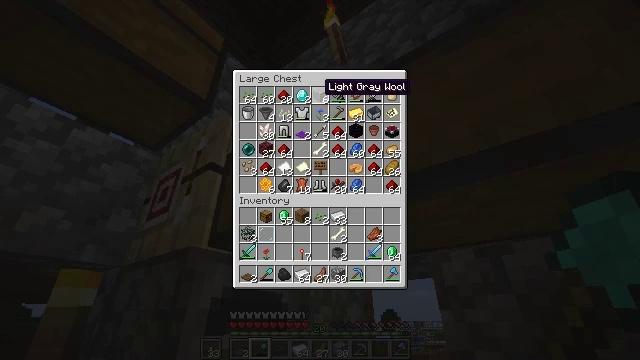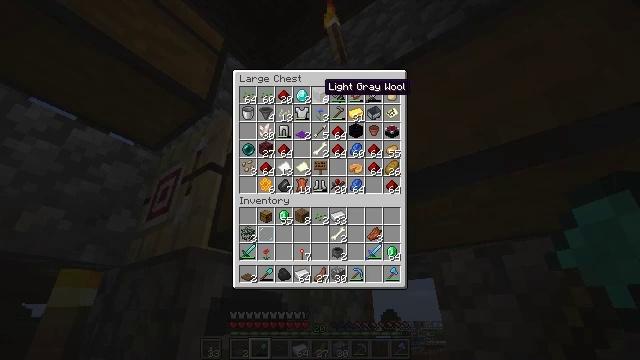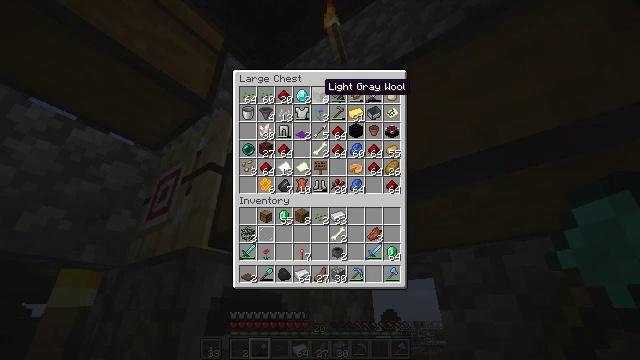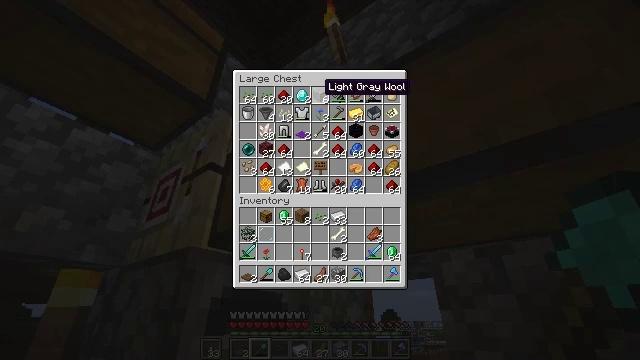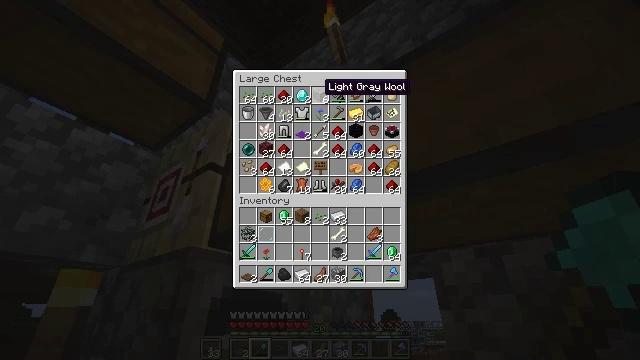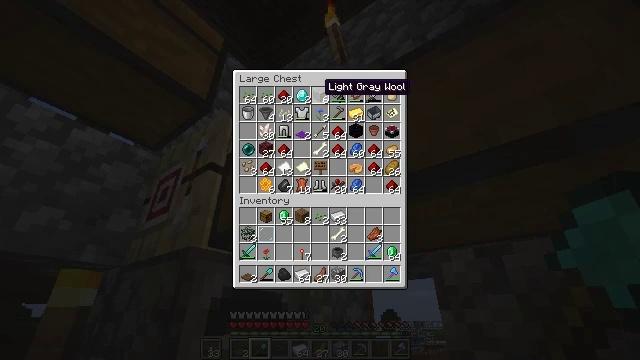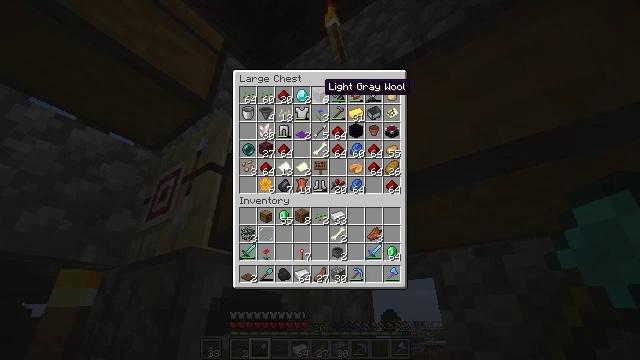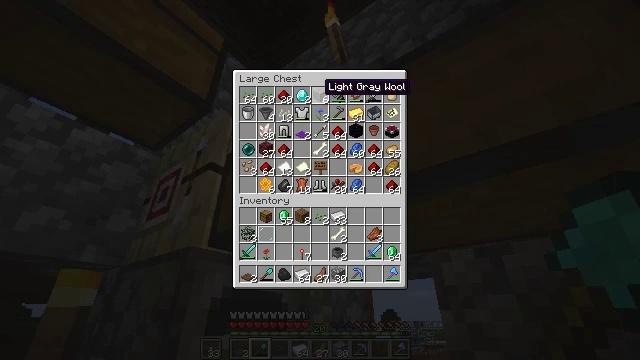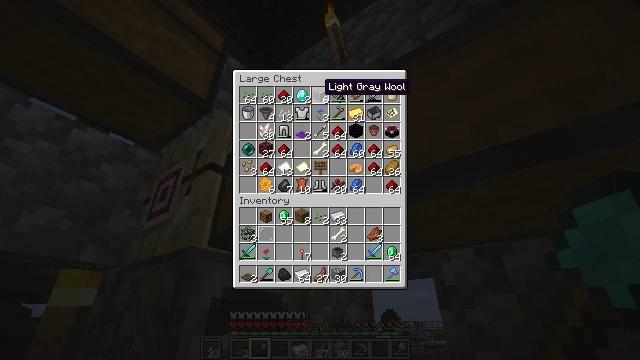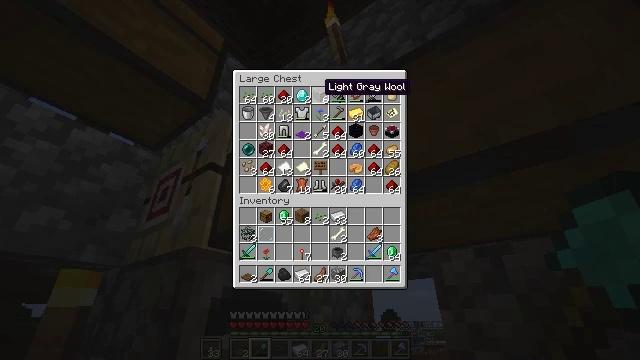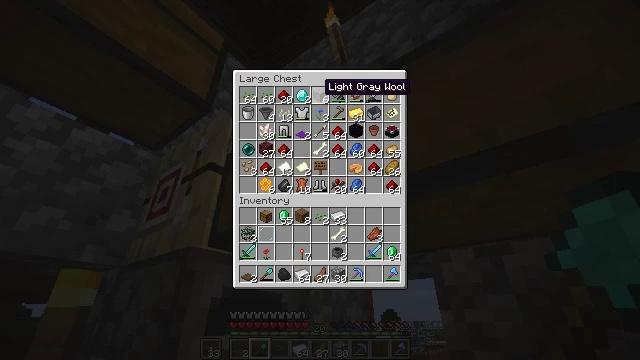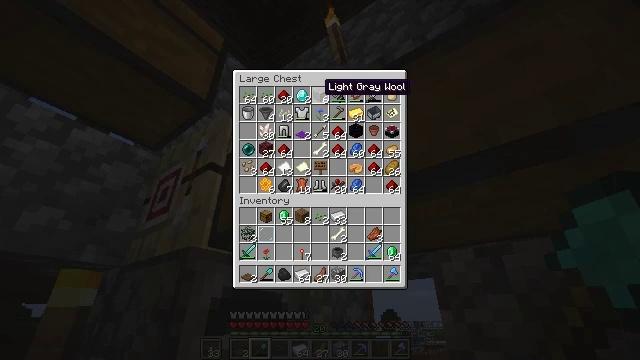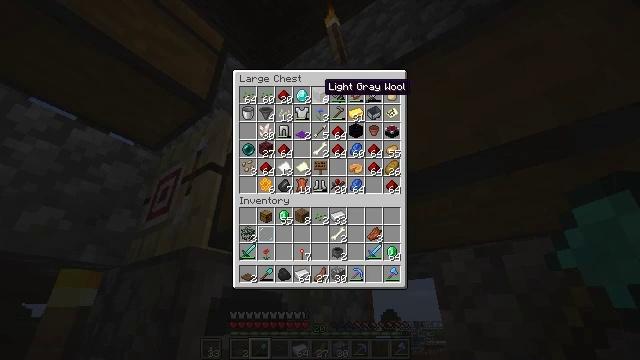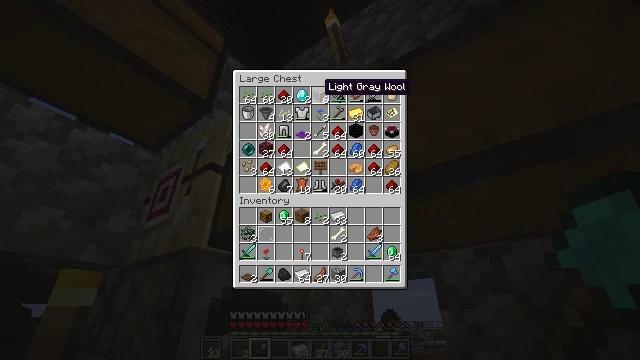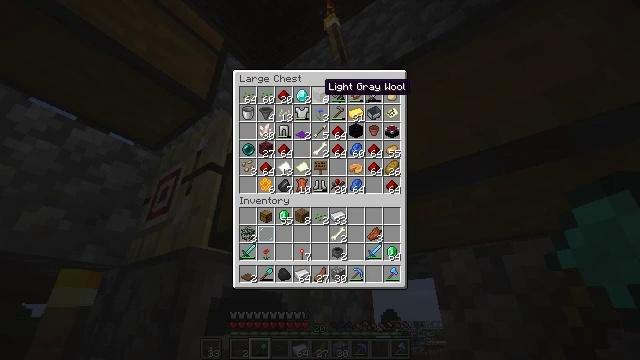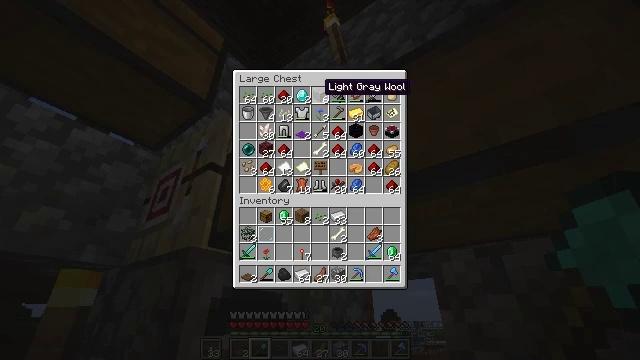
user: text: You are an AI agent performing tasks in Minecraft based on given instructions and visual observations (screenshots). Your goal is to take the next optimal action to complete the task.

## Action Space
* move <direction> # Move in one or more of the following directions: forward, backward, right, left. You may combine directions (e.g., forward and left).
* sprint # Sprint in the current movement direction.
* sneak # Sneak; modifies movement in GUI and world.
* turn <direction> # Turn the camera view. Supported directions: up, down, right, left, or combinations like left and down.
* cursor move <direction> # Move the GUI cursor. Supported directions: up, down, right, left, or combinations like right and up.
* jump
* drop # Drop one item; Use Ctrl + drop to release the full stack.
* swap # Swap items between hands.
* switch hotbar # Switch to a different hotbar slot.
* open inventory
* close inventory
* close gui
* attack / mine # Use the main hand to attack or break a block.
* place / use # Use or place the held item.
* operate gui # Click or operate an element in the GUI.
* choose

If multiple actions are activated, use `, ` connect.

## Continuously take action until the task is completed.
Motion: motion action
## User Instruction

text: Make a light gray carpet using light gray wool.
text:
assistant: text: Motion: sneak
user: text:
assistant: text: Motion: sneak
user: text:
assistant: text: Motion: sneak
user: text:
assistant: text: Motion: sneak
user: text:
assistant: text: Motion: sneak
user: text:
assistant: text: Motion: sneak
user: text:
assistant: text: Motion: sneak
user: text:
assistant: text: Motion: sneak
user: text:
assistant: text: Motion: sneak
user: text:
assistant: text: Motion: sneak
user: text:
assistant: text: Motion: sneak
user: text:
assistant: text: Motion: sneak
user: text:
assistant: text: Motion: sneak
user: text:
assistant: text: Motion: sneak
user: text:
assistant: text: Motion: sneak
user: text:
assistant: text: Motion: sneak
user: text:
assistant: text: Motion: sneak
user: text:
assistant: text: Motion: sneak
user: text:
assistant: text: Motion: sneak
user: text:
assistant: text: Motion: sneak
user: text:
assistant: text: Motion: sneak
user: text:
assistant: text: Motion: sneak
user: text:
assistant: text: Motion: sneak
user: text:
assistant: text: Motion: sneak
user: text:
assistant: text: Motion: sneak
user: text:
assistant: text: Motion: sneak
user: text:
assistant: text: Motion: sneak
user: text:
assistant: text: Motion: sneak
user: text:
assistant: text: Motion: sneak
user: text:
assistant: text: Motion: sneak